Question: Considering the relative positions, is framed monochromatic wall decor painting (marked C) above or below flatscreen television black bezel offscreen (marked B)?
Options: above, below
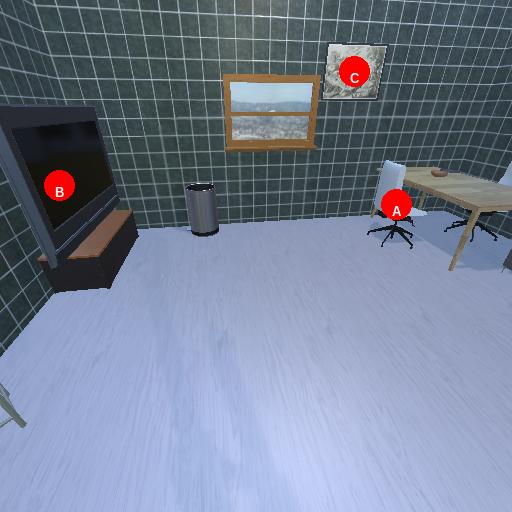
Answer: above